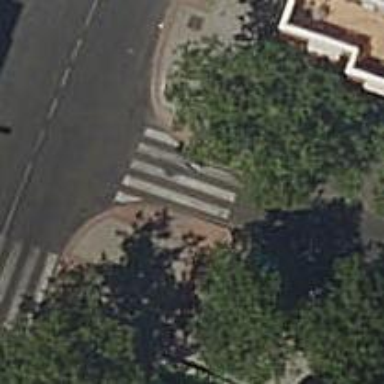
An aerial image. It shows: Uncontrolled road crossing.